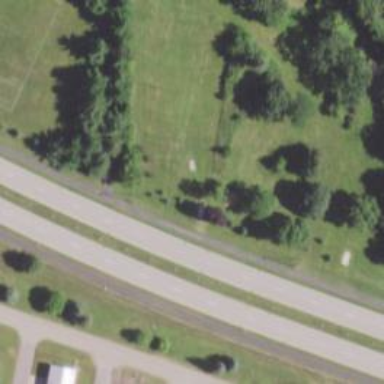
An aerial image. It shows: Fairway for disc golf.